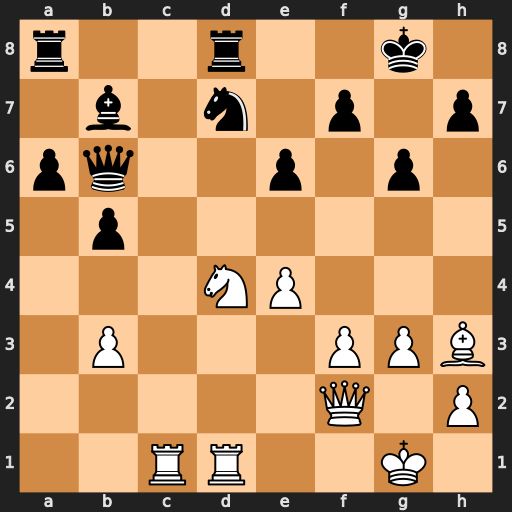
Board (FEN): r2r2k1/1b1n1p1p/pq2p1p1/1p6/3NP3/1P3PPB/5Q1P/2RR2K1
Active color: w
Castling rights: -
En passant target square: -
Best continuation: Nxe6 fxe6 Rxd7 Qxf2+ Kxf2 Rxd7 Bxe6+ Kf8 Bxd7